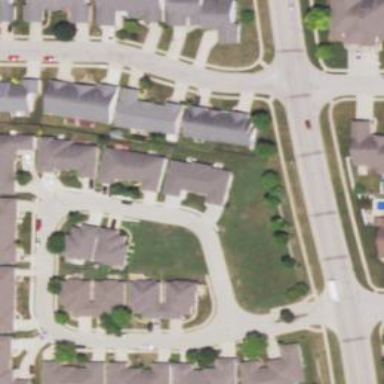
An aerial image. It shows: Residential road with asphalt surface and sidewalk on the left.